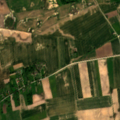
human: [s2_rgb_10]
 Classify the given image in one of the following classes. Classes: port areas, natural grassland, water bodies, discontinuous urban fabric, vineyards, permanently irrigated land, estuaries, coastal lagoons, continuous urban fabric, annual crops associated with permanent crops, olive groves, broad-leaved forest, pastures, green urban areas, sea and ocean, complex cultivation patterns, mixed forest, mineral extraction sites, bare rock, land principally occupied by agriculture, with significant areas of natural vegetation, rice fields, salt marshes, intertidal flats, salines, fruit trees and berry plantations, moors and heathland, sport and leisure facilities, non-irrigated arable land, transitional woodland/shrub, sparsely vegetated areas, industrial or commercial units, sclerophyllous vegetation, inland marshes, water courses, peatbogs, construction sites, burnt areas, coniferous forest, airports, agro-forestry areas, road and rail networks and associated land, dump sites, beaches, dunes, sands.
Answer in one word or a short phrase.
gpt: discontinuous urban fabric, non-irrigated arable land, complex cultivation patterns, land principally occupied by agriculture, with significant areas of natural vegetation